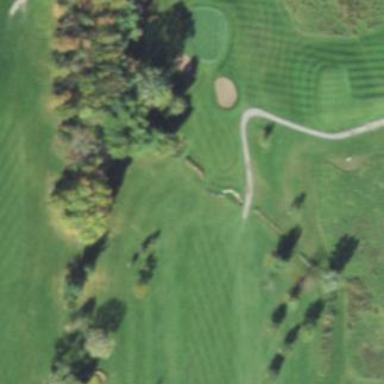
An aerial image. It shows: Picturesque scene of golf course with lateral water hazard.